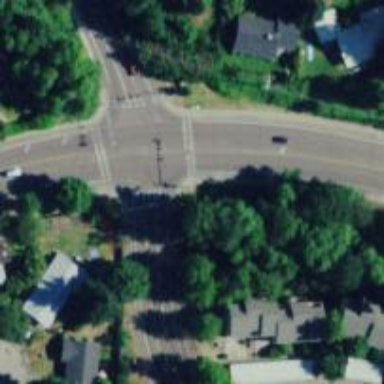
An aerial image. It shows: Marked crossing on footway.